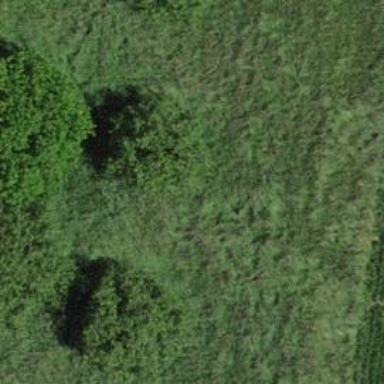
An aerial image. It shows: Agricultural area with deciduous broadleaved trees.